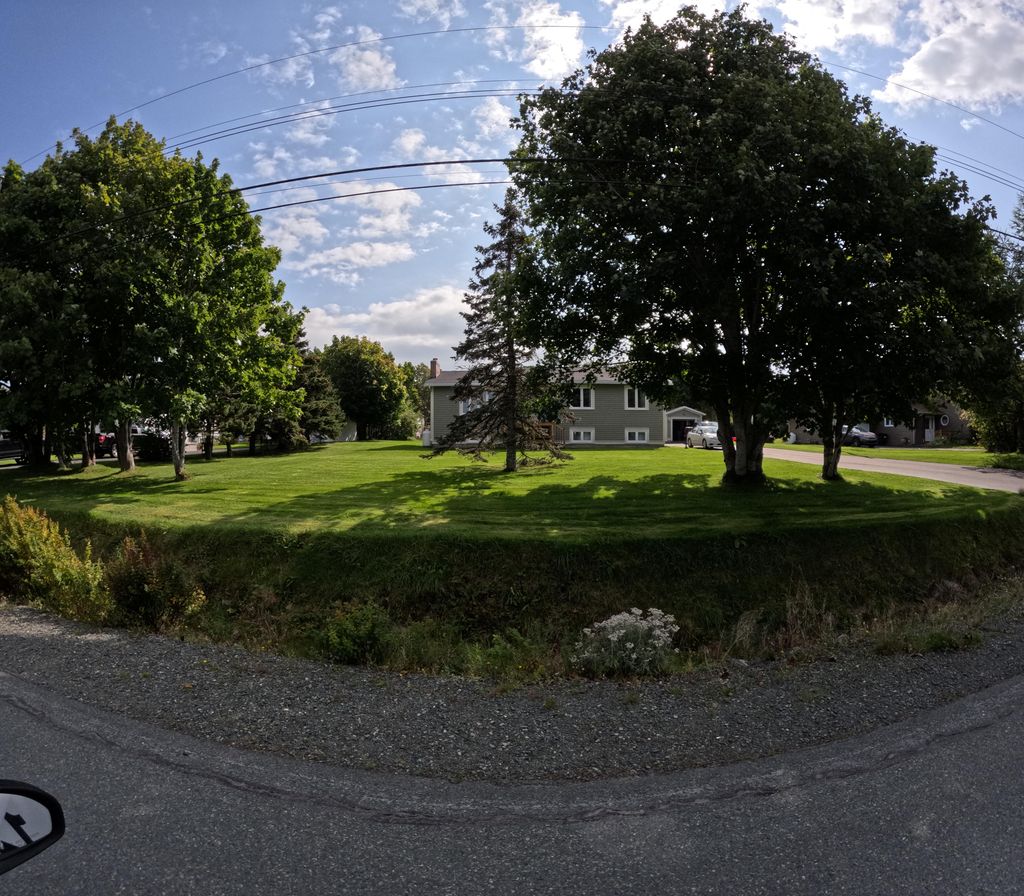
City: st_johns